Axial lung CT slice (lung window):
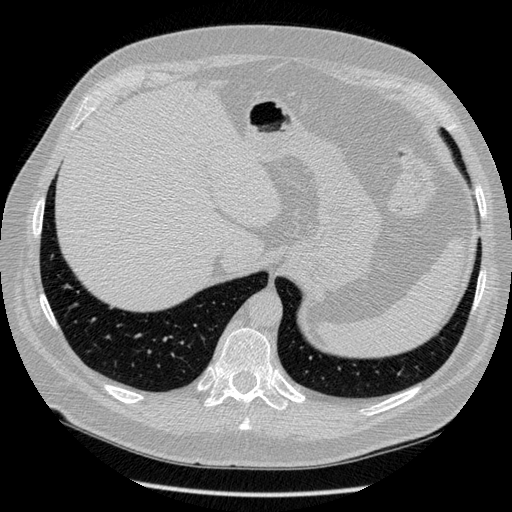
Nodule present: no